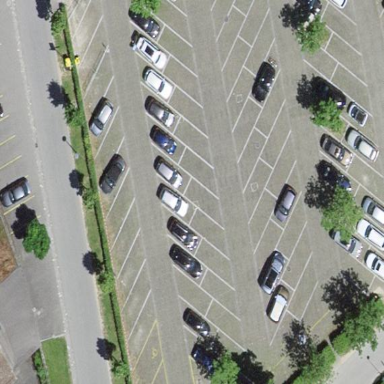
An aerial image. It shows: Parking area with surface.